Question: I have a thymeleaf form which has 2 hidden fields. I specify the value of the hidden fields using th:value, and I bind these fields to an object.
'''
<div class="w-row">
<div class="w-col w-col-6">
<div class="question_text_sc">
<p th:text="${questionVO.questionText}" />
<p th:text="${questionVO.questionStem}" />
<p th:text="${sequenceNo}" />
<p th:text="${quizID}" />
</div>
</div>
<div class="question_stem_sc"></div>
<div class="w-col w-col-6">
<div>
<div class="w-form">
<form class="w-clearfix" id="email-form" name="email-form" data-name="Email Form" action="#" th:action="@{/quiz/question}" th:object="${userResponseVO}" method="post">
<div th:each="option: ${questionVO.answerOptions}" class="w-radio radio_select" th:id="${'radio_1'}">
<input class="w-radio-input" id="radio" type="radio" name="answer_sc" th:field="*{answerID}" th:value="${option}"/>
<label class="w-form-label" id="answer_1" for="radio"><p th:text="${option}" /></label>
</div>
<input type="hidden" name="sequenceNo" th:field="*{sequenceNo}" th:value="${sequenceNo}" ></input>
<input type="hidden" name="quizID" th:field="*{quizID}" th:value="${quizID}"></input>
<button class="button submit_answr" type="submit">Next Question</button>
</form>
'''
I want to bind the quizID and sequenceNo fields with the respective fields in the object. Line 6 and 7 correctly resolve the value of sequence number/quiz id and display it. However, the same value is not resolved in the th:value tag inside the form. The value is empty and nothing gets bound to the object fields.

Request your help here.
EDIT:
The code works when I remove the th:field attribute from the hidden element. But I want to bind it to an object variable, so that the server can process it. '
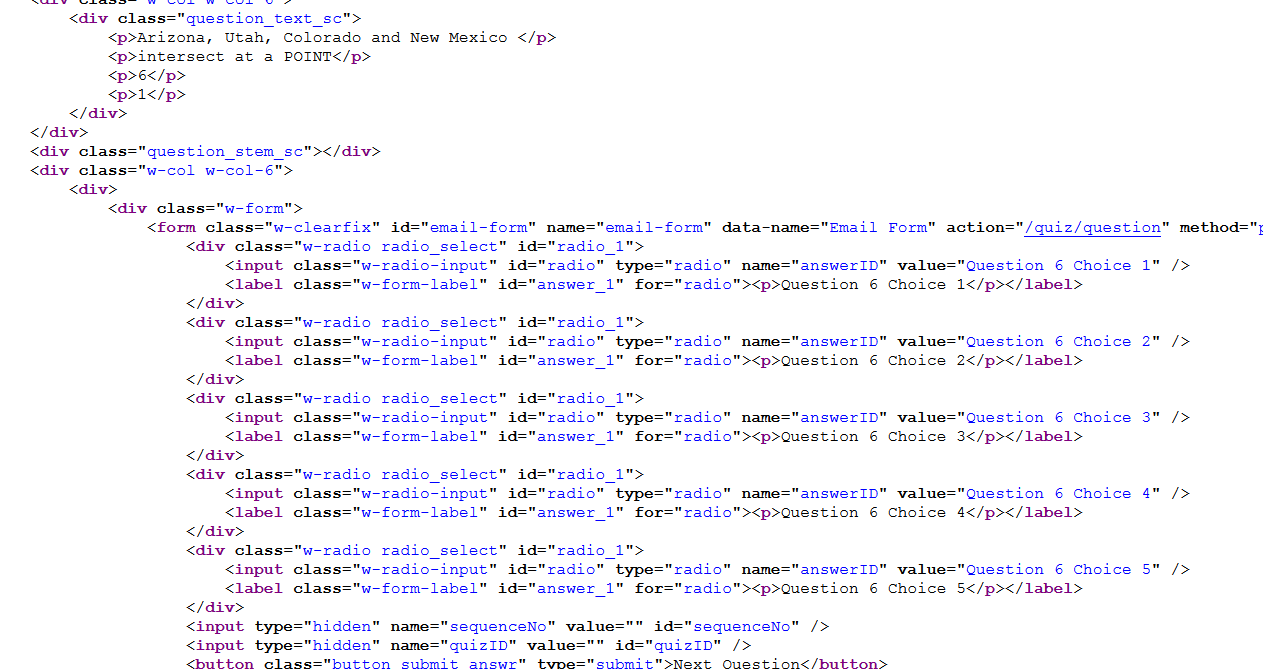
Answer: For me helped setting 'th:field' (or actually 'name') using 'th:attr'
'''
th:value="${question.id}"
th:attr="name='questionIds[' + ${iter.index} + ']'"
'''
In my example I wanted to have value from '${question}' but the target in input is 'questionIDs[i]'
In simple problem like your 'name=answerId' should be enough.